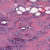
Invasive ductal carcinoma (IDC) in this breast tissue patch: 1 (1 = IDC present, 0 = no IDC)